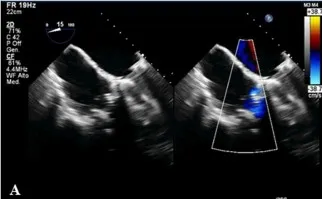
The 3D transesophageal echocardiography (TEE) post procedure shows the normal function of the tricuspid valve. The 3DTEE post procedure shows the absence of regurgitation.
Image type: radiology (ultrasound)